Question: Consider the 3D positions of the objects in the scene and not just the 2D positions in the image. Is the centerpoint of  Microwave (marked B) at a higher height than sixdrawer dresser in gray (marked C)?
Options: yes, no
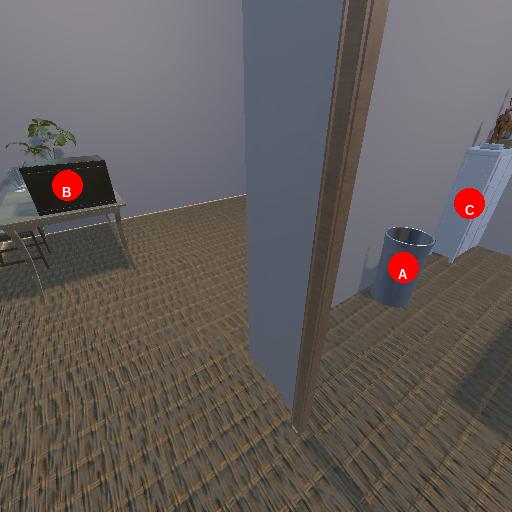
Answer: yes